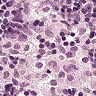
Metastatic tissue present: no